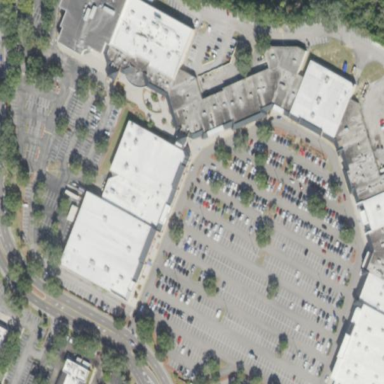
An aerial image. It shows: Commercial building that serves as mall.